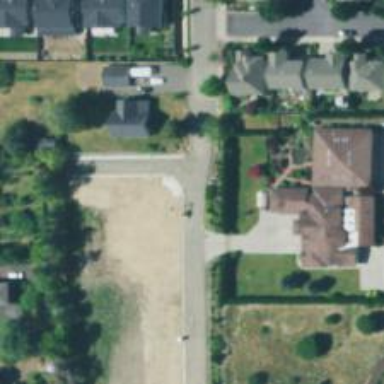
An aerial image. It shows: Residential road with asphalt surface. There is sidewalk on the left side.